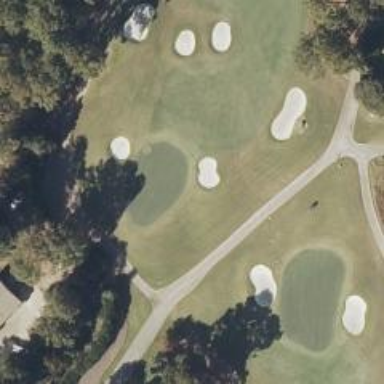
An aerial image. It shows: View of golf hole.